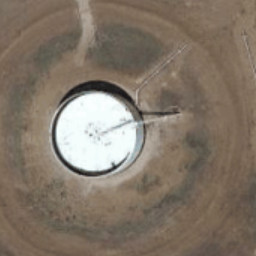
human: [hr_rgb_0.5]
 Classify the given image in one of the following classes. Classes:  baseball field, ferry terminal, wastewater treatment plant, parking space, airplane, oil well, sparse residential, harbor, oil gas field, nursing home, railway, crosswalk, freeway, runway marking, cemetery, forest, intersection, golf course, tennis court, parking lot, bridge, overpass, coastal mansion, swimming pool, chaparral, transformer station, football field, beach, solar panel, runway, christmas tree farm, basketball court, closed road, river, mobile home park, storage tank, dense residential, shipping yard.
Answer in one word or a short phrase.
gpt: storage tank